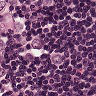
Metastatic tissue present: yes